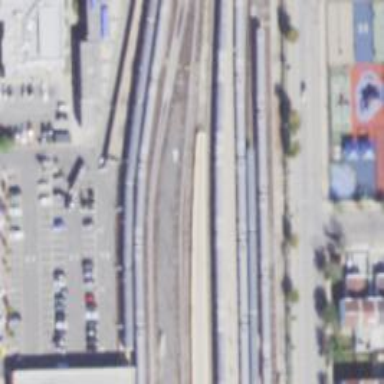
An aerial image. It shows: Electrified rail yard in service.